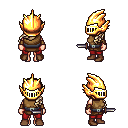
a pixel art fantasy rpg character, female body template, human, light skin, leather chest armor, red pants, white blonde left-swept hairstyle, gold helm, cloth bracers, brown shoes, dagger, four views (front, back, left, right), 2x2 character sprite sheet, small pixel art, hard edges, no anti-aliasing